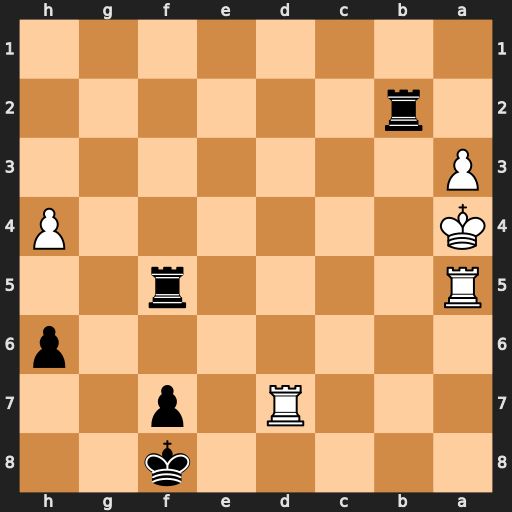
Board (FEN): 5k2/3R1p2/7p/R4r2/K6P/P7/1r6/8
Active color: b
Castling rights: -
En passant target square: -
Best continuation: Rf4+ Rd4 Rxd4#